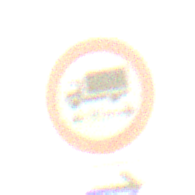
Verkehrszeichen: TatsaechlicheLaenge
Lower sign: RichtungsangabeDurchPfeile5
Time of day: SunriseSunset
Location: Outdoor (Nature)
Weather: PartlyCloudy
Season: Summer
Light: Natural